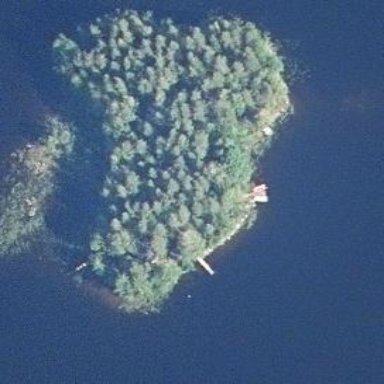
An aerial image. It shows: Islet.